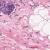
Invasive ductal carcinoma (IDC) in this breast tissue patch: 0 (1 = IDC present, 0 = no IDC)